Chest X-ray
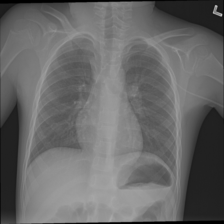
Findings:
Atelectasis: negative
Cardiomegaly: negative
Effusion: negative
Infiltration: negative
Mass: negative
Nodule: negative
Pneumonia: negative
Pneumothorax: negative
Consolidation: negative
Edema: negative
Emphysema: negative
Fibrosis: negative
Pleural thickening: negative
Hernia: negative